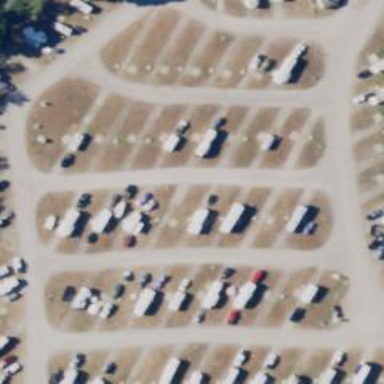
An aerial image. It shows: Caravan site for tourism.